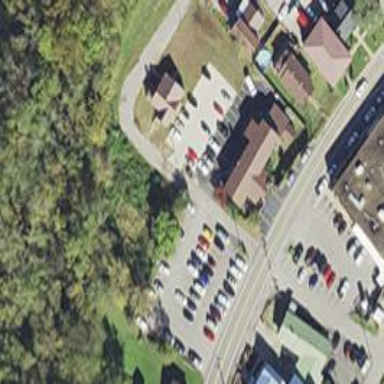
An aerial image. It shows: Healthcare clinic.